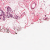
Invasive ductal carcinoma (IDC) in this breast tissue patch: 0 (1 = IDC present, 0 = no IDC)